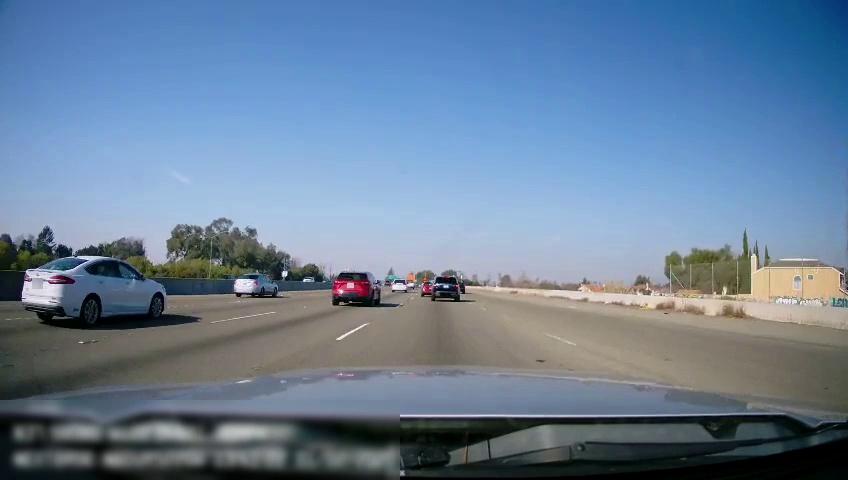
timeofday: Day
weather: Sunny
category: Drivable Space
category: Vehicles | SUV
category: Vehicles | SUV
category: Vehicles | Car
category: Vehicles | SUV
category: Vehicles | Car
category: Vehicles | Car
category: Vehicles | Car
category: Vehicles | SUV
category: Lanes | Current Lane
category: Lanes | Alternate Lane
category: Lanes | Alternate Lane
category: Lanes | Alternate Lane
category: Traffic | Signs